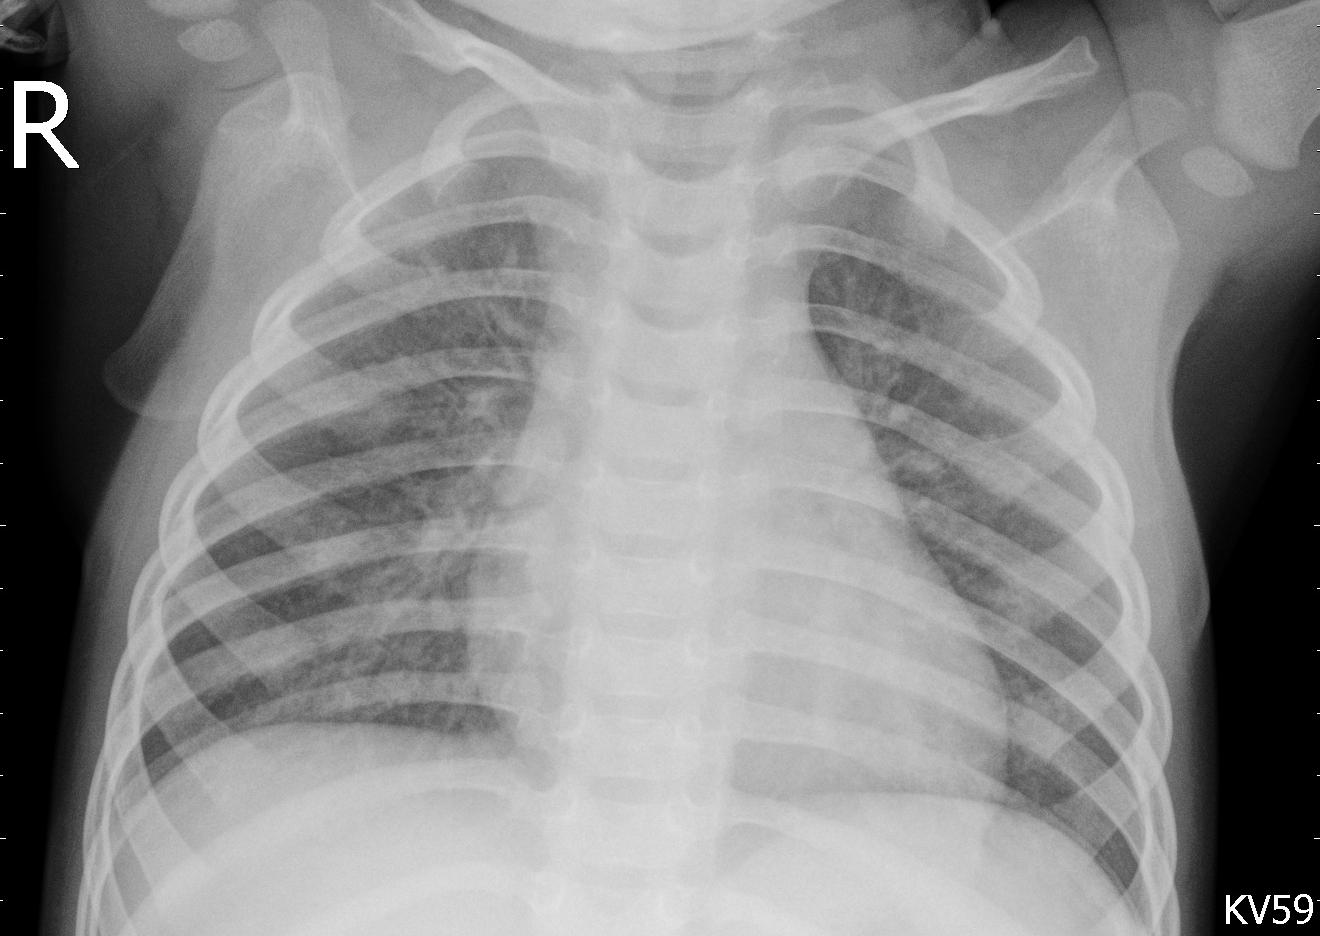
Diagnosis: PNEUMONIA